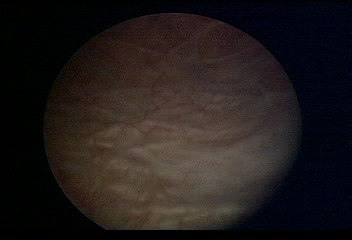
Modality: WLC
Class: Normal mucosa
Bladder cancer association: No